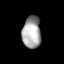
Tissue: lung
Cell type: Epithelial cells
Senescence score: 0.1989
Nuclear area (px): 584
Mean DAPI intensity: 165.37